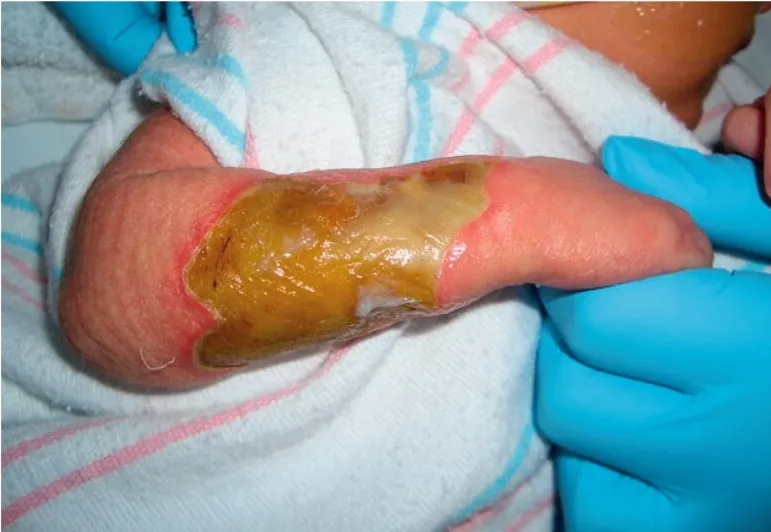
The initial full thickness dorsoulnar lesion of the right forearm.
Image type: medical_photograph (skin_photograph)